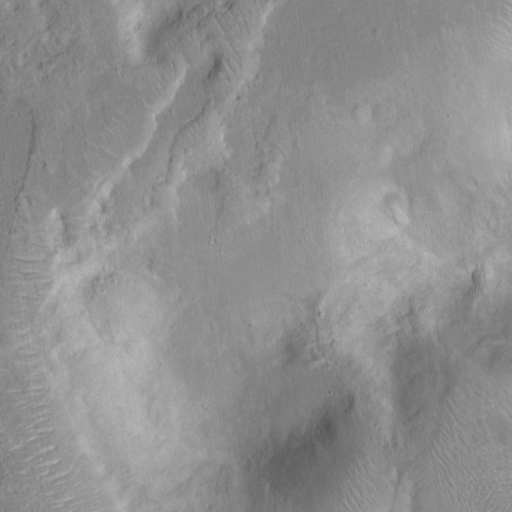
Classes present: Background, Cone